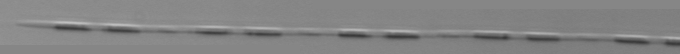
Label: Pseudo-nitzschia